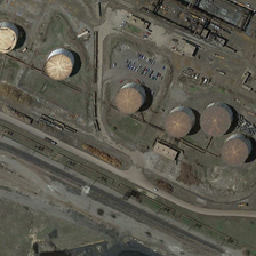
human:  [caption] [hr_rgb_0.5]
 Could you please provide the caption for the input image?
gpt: Six pink cisterns on the green grass

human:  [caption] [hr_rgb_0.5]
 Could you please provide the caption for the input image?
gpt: Six Pink Reservoirs on Green Grass

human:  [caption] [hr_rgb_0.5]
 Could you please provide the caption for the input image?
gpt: There are six pink reservoirs on the green grass, and a straight path passes through them.

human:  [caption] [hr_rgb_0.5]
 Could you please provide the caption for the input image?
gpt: There are six pink reservoirs on the green grass.

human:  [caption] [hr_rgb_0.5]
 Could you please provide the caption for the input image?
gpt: There are six pink oil tanks on the green grass, and a straight road passes through.